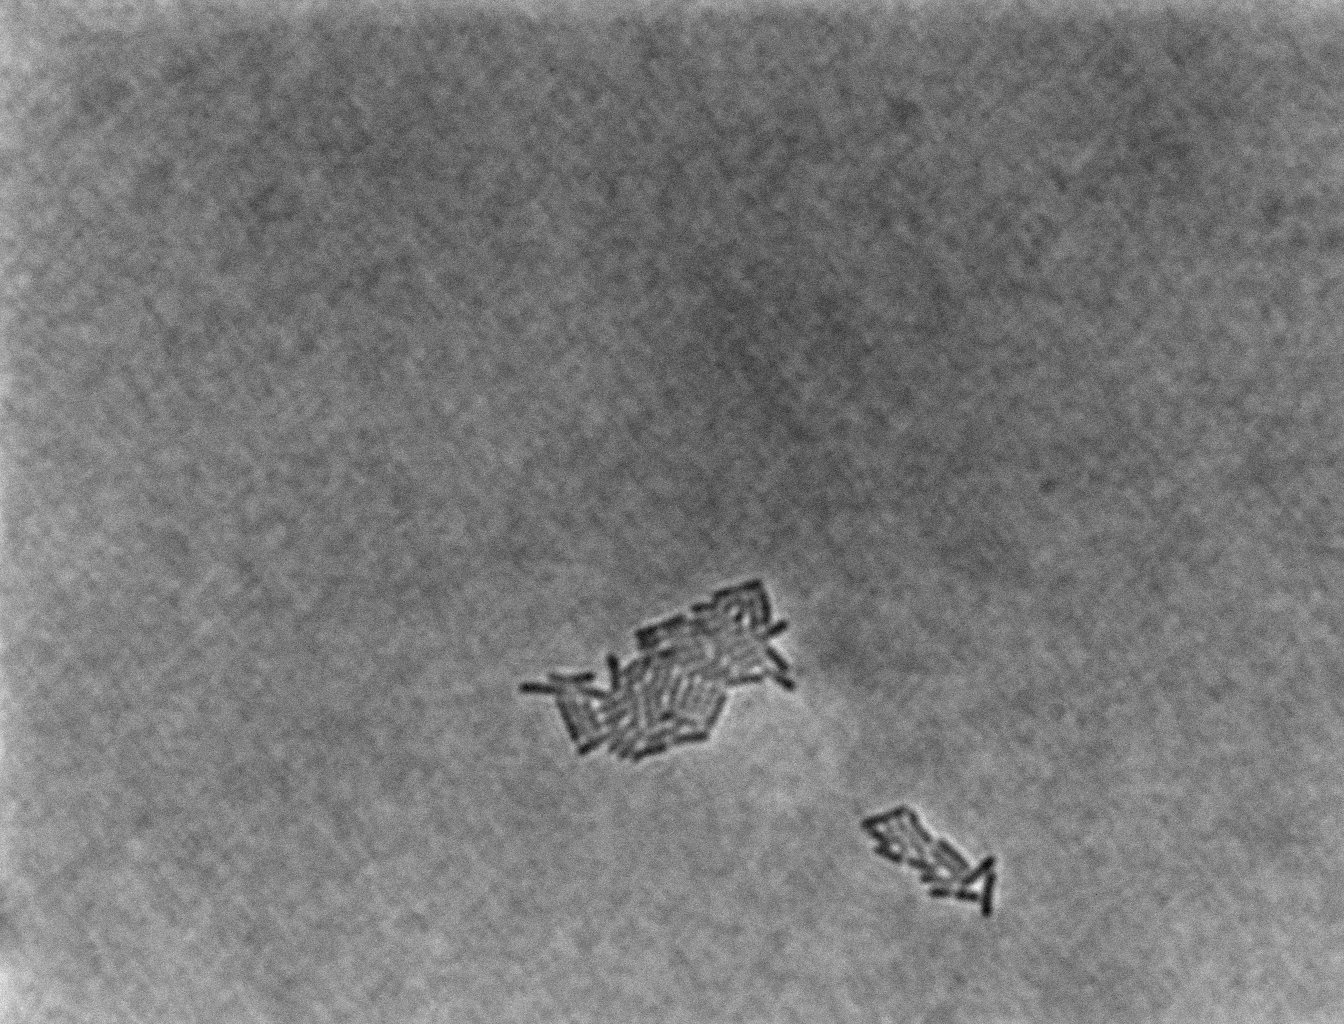
Brightfield microscopy, 60x objective, 3 h incubation